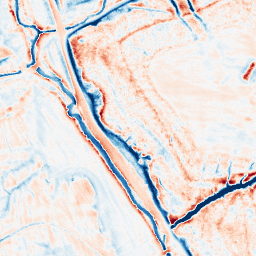
Category: edge_preserving
Decomposition family: anisotropic_diffusion
Decomposition parameters: iterations: 50
kappa: 50
gamma: 0.15
Upsampling method: regularized
Upsampling parameters: scale: 4
lambda_reg: 0.001
Upsampling scale: 4